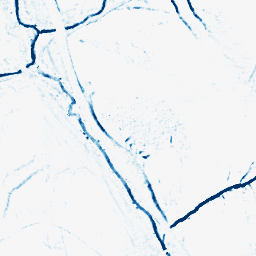
Category: morphological
Decomposition family: morphological_diamond
Decomposition parameters: operation: closing
radius: 3
Upsampling method: sinc_blackman
Upsampling parameters: scale: 8
kernel_size: 16
Upsampling scale: 8